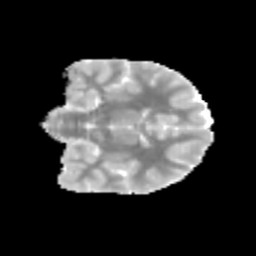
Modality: MD
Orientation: coronal
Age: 11
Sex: female
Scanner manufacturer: siemens
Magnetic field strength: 3 T
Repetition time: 3.8 s
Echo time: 0.07 s